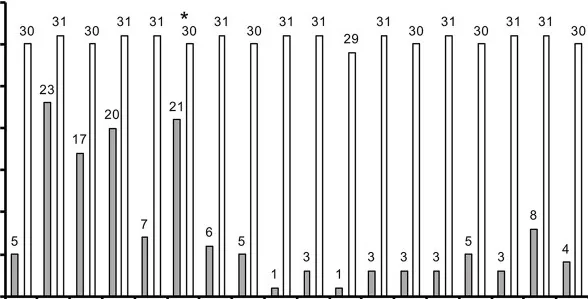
The number of seizure days (FS-GTCS and FS) per month (C). The asterisk indicates that VNS therapy was initiated in this month. Months -5 to 0 indicate the retrospective period; months 1 to 12 indicate the follow-up period. FS-GTCS, focal seizures evolving into generalized tonic-clonic seizures; VNS, vagus nerve stimulation.
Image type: chart (chart)